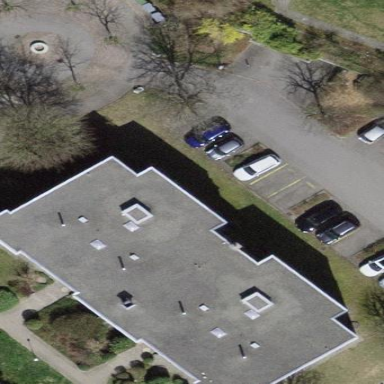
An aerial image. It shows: Apartment building with flat roof.